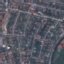
Land use / land cover class: Residential